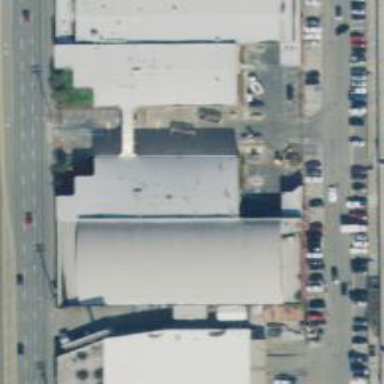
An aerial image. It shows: Fitness center located in leisure land.